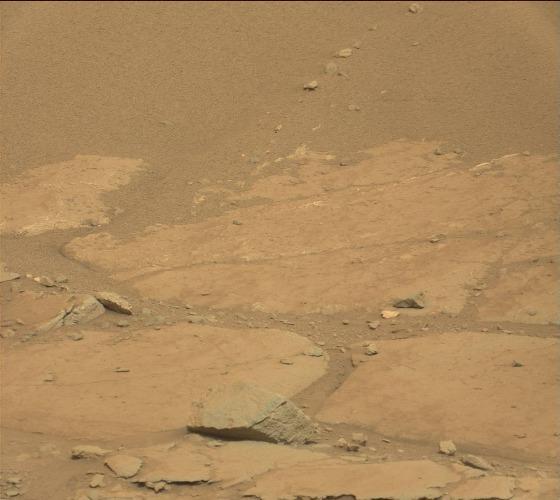
Terrain classes present: Bedrock, Gravel / Sand / Soil, Rock